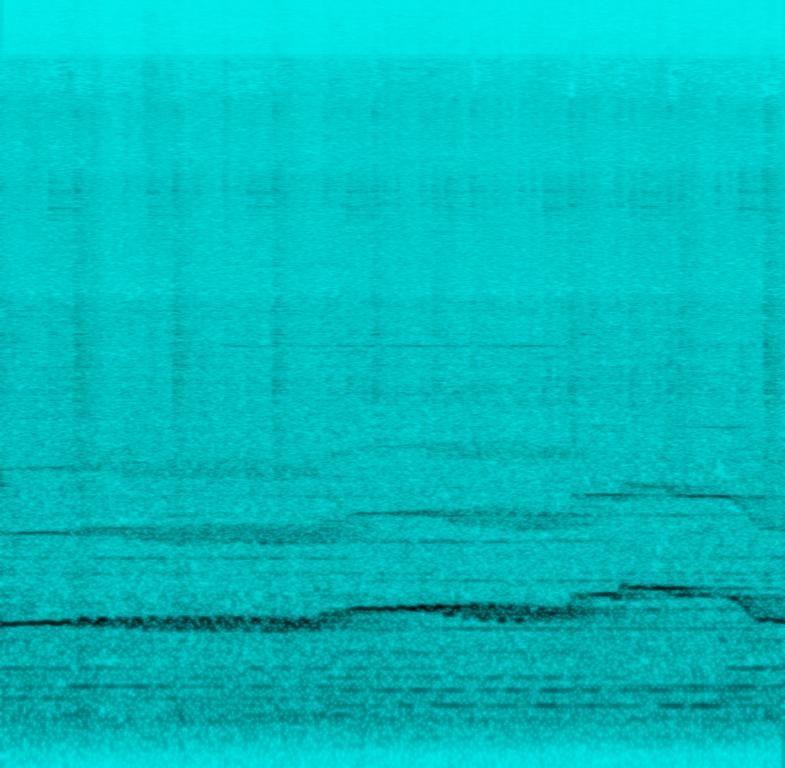
This is an emotional ballad played on the theremin. The audio quality is poor, but still we feel the sad and sombre effects of the melody played by the performer.